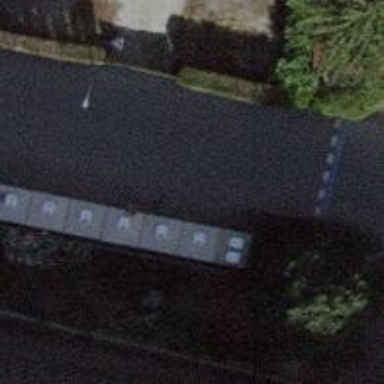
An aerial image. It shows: Recycling container at amenity designated for recycling.